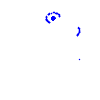
Particle: kaon